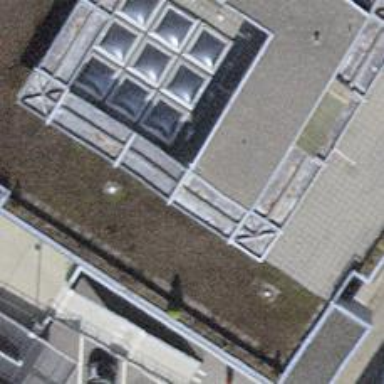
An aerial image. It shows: Police building.